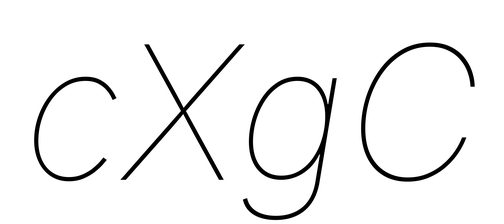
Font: Inter-Italic_Thin_Italic